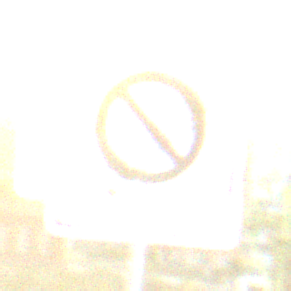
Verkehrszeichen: EndeEingeschraenktesHalteverbotZone
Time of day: SunriseSunset
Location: Outdoor (Urban)
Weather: PartlyCloudy
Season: NotSpecified
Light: Natural